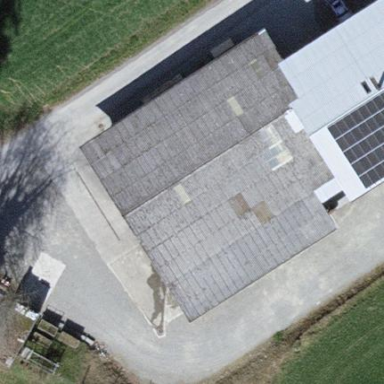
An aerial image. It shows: Service building.